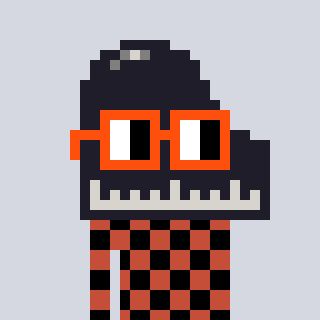
a pixel art character with square orange glasses, a piano-shaped head and a rust-colored body on a cool background